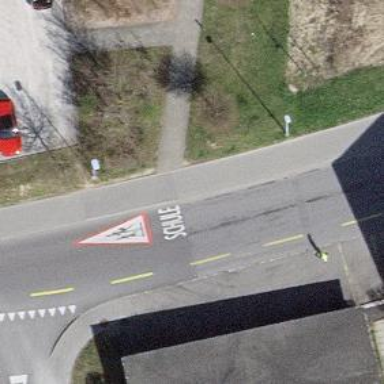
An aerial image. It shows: Uncontrolled crossing on the road.